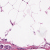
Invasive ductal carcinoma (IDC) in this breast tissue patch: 1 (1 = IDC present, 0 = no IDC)